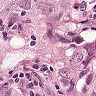
Metastatic tissue present: yes